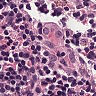
Metastatic tissue present: no